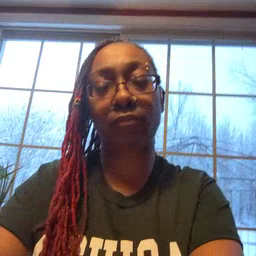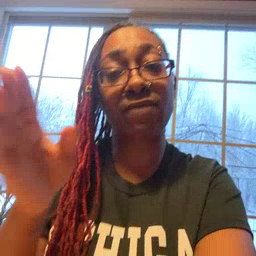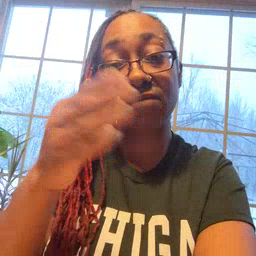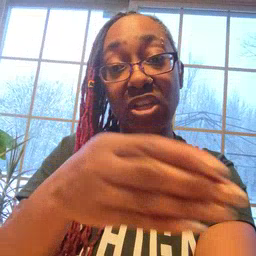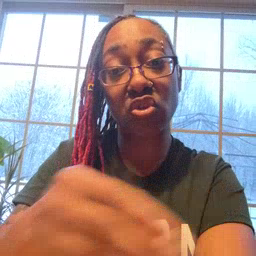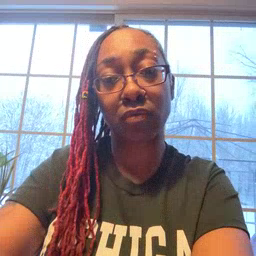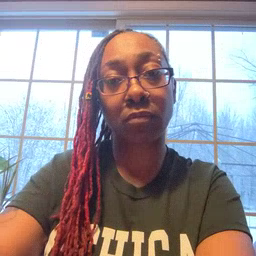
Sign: fish